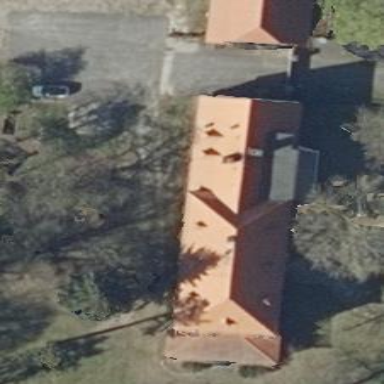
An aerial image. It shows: Building.